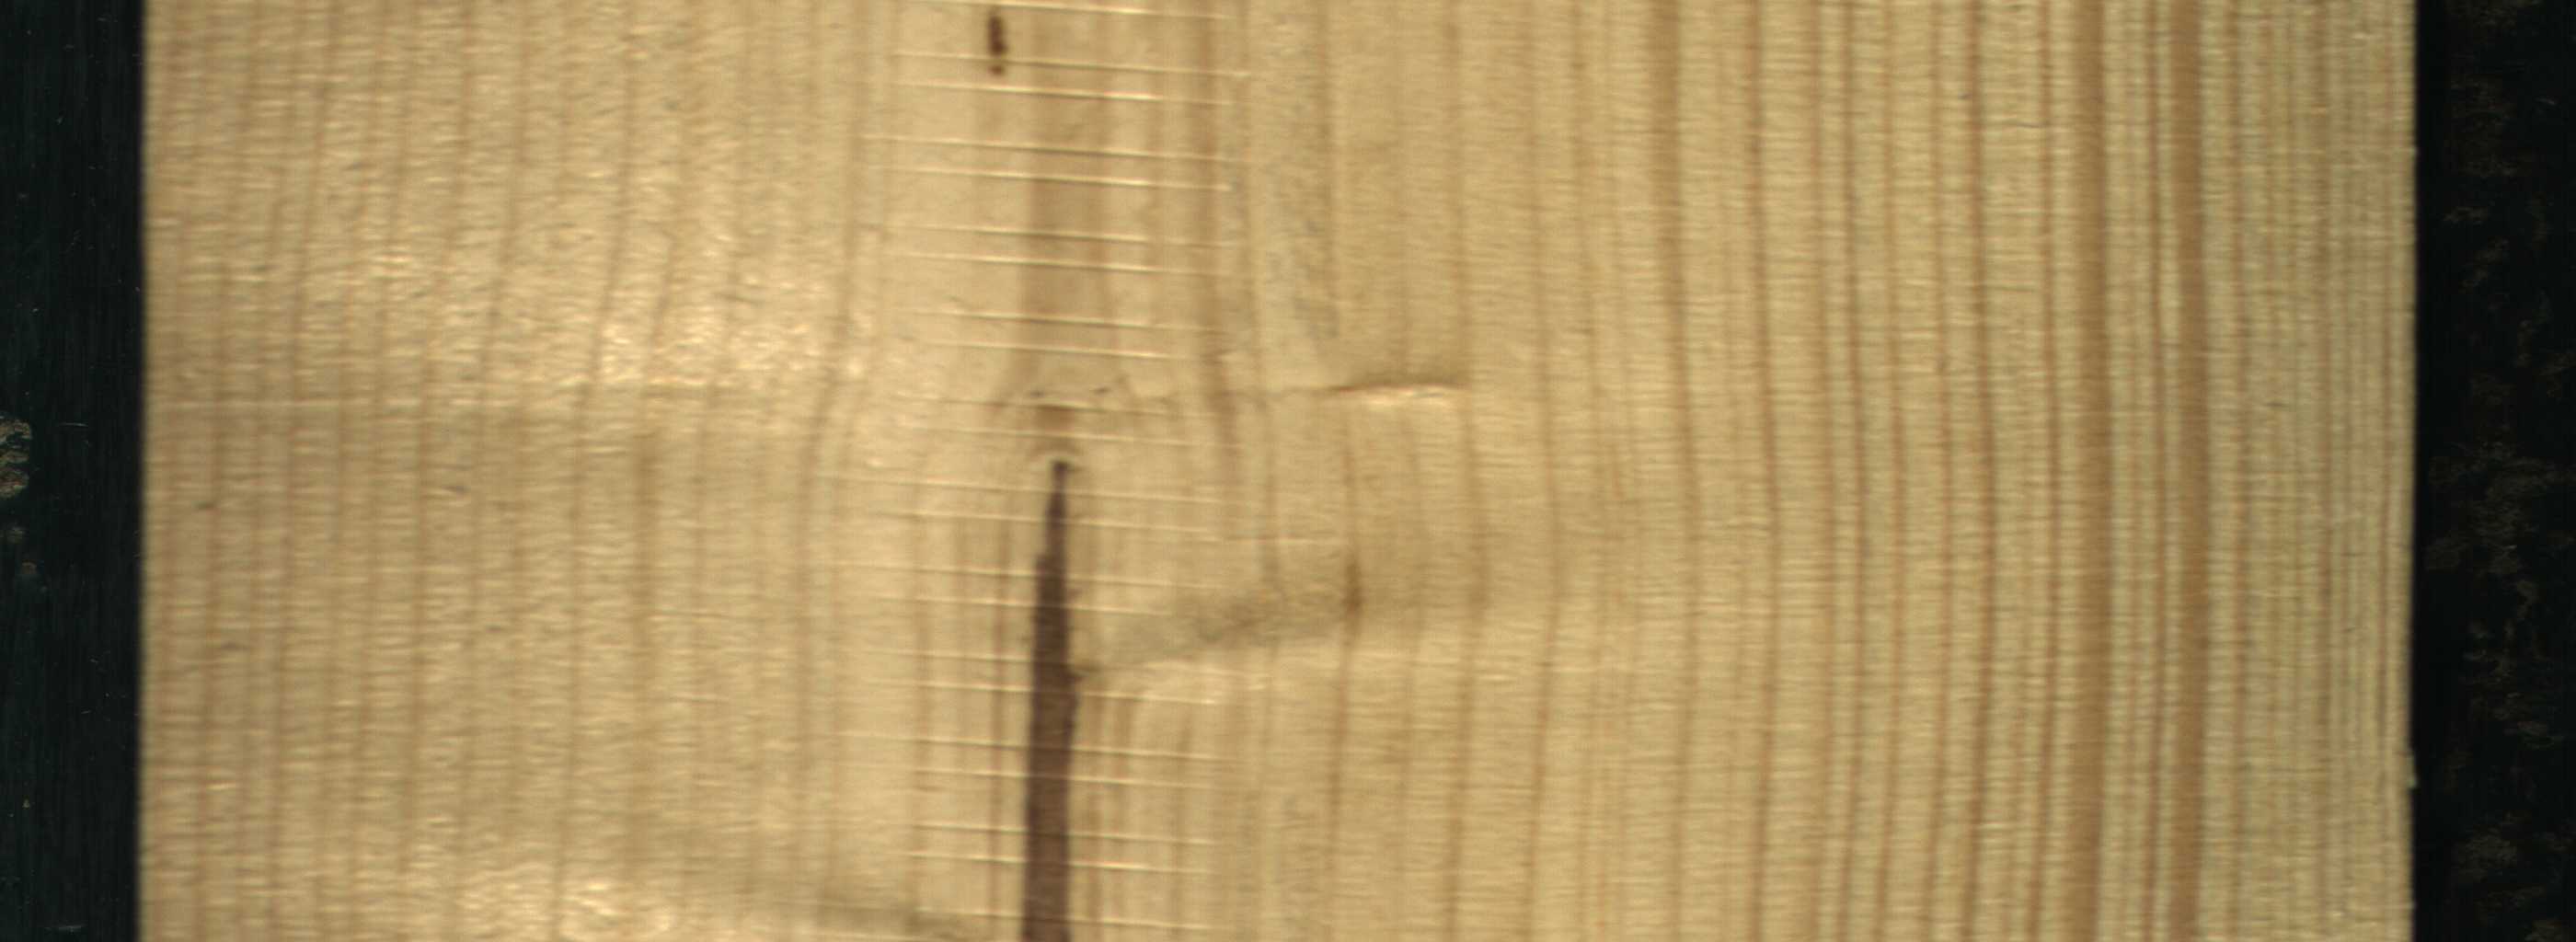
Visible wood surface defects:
Marrow
resin
Quartzity
Quartzity
Quartzity
Quartzity